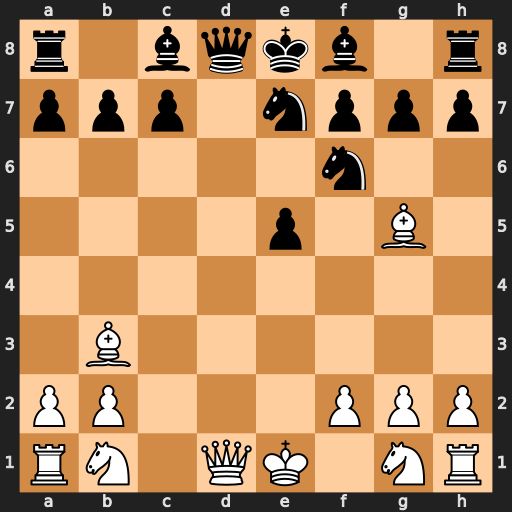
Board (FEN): r1bqkb1r/ppp1nppp/5n2/4p1B1/8/1B6/PP3PPP/RN1QK1NR
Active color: w
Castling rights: KQkq
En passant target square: -
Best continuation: Bxf7+ Kxf7 Qxd8